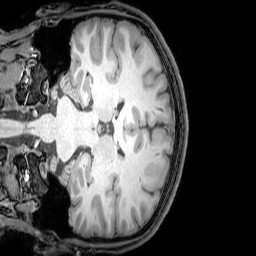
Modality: T1w
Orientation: coronal
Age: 24
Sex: male
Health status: healthy
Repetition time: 0.081 s
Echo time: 0.037 s